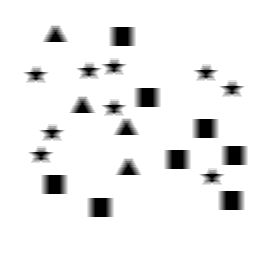
Squares: 8
Triangles: 4
Stars: 9
Total shapes: 21